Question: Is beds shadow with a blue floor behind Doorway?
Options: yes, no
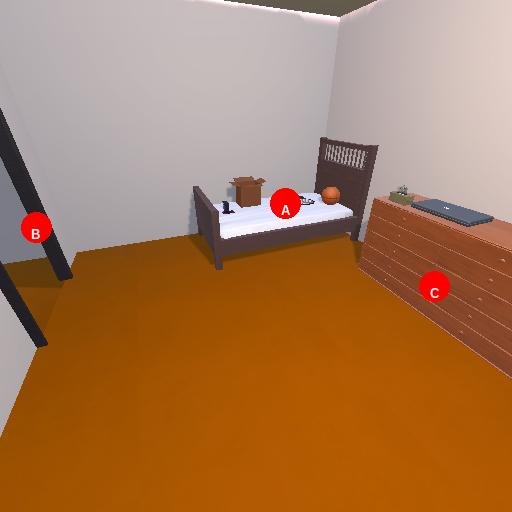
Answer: yes